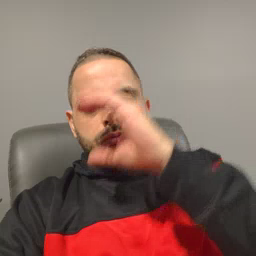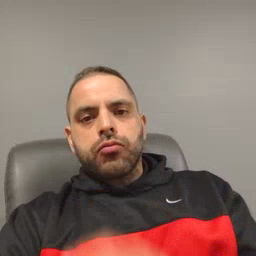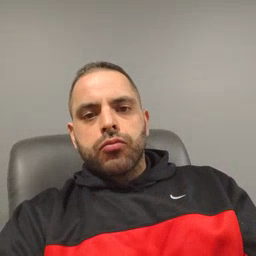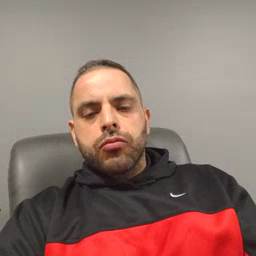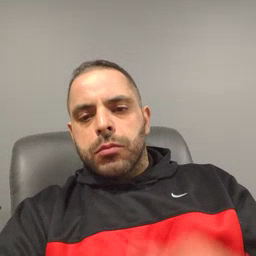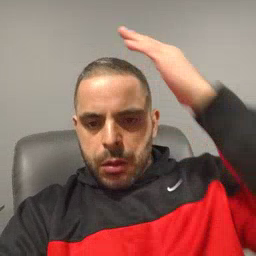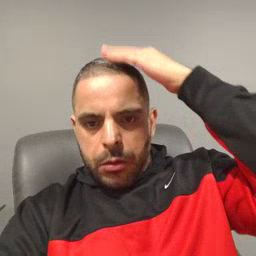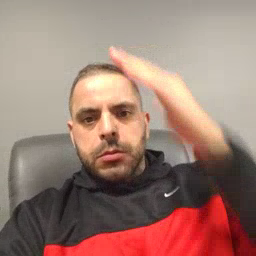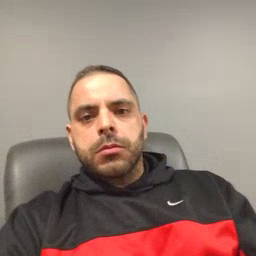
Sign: hat